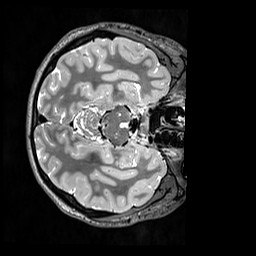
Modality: T2w
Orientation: axial
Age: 29
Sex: male
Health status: healthy
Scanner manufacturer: siemens
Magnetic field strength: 3 T
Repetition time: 3.2 s
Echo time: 0.568 s